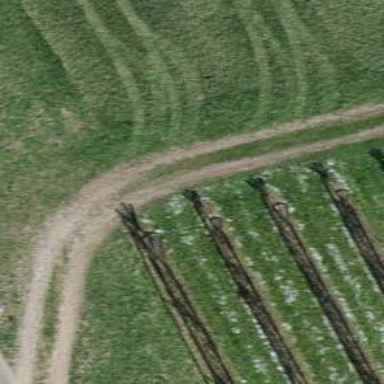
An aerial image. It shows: Grass track road with grade3 tracktype.